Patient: sex F, age 68
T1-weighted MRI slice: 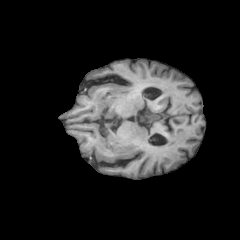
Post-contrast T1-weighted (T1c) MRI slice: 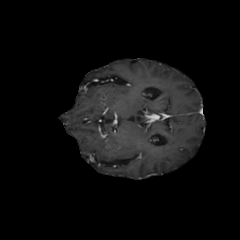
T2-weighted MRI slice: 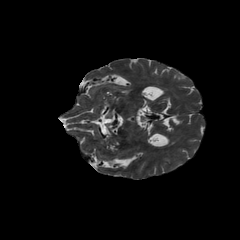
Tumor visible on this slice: no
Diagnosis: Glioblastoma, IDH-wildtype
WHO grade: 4